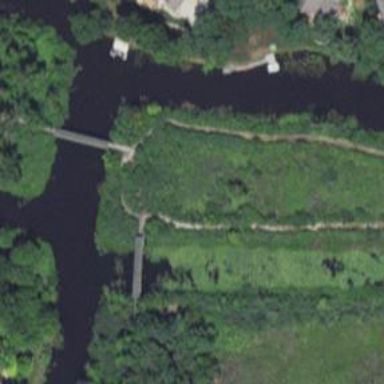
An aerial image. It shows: Covered footway on bridge.